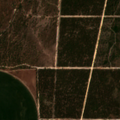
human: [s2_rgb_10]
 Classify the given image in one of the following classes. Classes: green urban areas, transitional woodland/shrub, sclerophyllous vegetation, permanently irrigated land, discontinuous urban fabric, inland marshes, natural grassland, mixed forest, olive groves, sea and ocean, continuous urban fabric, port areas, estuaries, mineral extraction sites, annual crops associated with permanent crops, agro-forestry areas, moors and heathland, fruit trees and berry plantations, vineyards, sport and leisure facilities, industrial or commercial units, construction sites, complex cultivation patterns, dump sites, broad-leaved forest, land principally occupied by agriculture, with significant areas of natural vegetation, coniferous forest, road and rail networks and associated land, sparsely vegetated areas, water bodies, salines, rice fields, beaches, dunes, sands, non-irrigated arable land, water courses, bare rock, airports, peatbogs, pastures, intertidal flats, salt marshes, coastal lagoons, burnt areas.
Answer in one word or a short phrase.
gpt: permanently irrigated land, broad-leaved forest, coniferous forest, transitional woodland/shrub